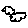
Label: cloud